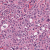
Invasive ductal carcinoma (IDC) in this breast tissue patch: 1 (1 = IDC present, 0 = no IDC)